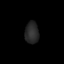
Tissue: lung
Cell type: Others
Senescence score: 0.5929
Nuclear area (px): 297
Mean DAPI intensity: 39.909